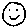
Label: smiley face